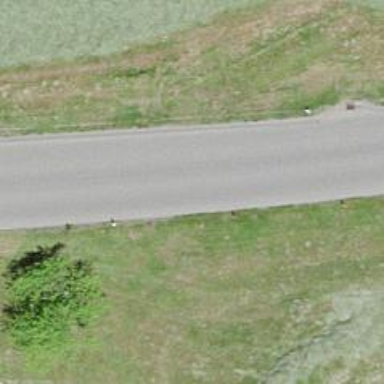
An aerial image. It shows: Tertiary road with asphalt surface and no sidewalk.